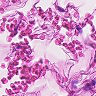
Metastatic tissue present: no